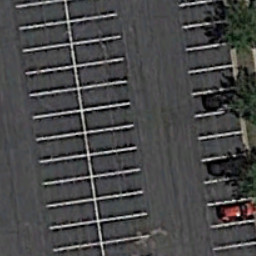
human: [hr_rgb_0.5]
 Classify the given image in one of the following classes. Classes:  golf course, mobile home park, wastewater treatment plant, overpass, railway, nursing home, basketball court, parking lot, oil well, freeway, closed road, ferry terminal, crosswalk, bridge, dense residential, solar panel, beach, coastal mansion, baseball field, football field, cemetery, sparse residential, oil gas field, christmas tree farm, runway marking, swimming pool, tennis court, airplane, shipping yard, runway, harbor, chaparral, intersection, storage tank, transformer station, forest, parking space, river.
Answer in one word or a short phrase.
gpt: parking space